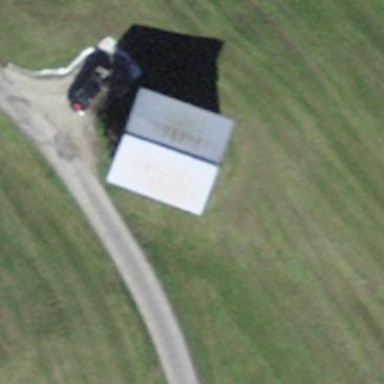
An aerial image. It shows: Rural barn.